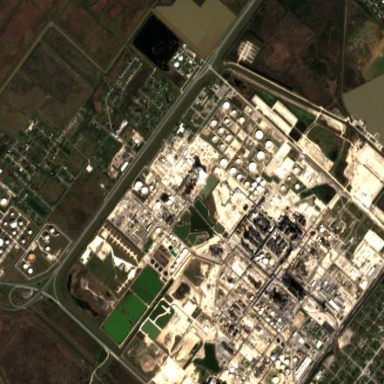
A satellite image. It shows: Industrial area dedicated to oil production or processing.